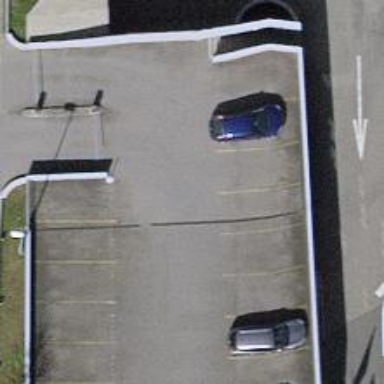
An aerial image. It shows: Parking aisle designated as service road.